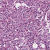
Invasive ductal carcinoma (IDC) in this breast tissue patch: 1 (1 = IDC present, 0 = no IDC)